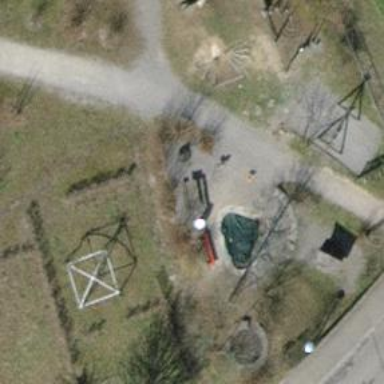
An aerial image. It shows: Picnic table located in leisure land area.